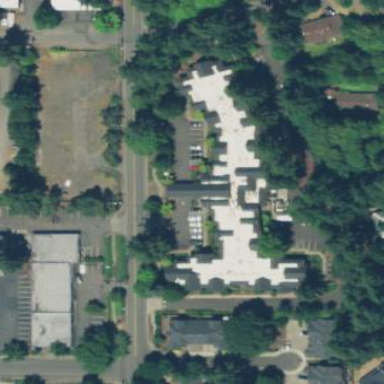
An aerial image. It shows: Building.